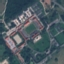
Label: Industrial